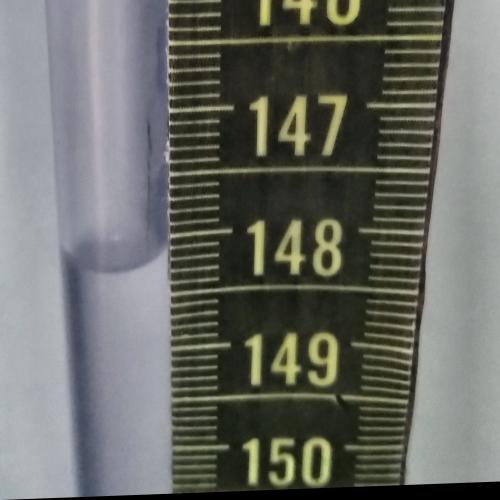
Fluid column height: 148.2 cm